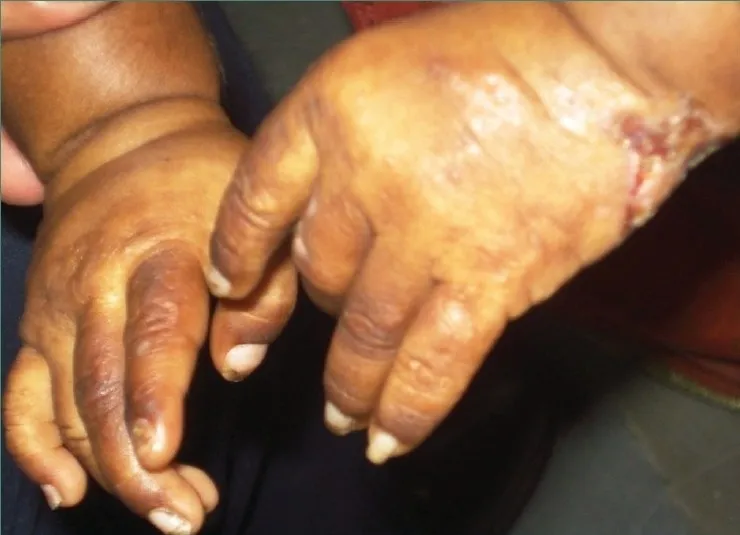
Photograph showing presence of lesions and scars on both hands of patient.
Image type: medical_photograph (other_medical_photograph)